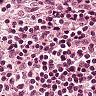
Metastatic tissue present: no